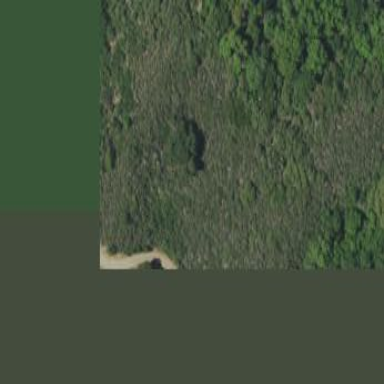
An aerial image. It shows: Area covered in scrub vegetation.